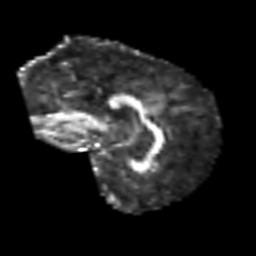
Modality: FA
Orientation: sagittal
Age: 74
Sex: male
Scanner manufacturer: siemens
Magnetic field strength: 3 T
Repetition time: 6.1 s
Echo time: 0.101 s